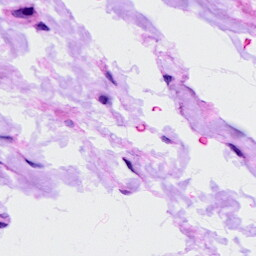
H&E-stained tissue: Ovarian